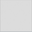
Piece: xx